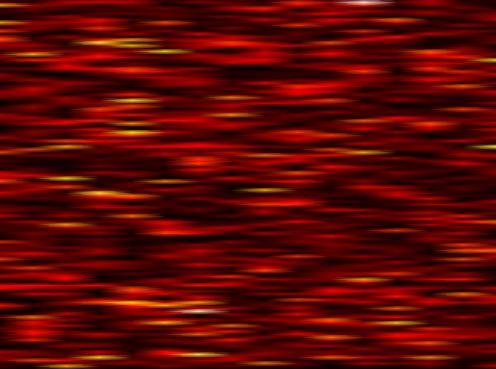
Label: FBMC